Field crop: maize
Growth stage: 2
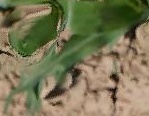
Species: maize